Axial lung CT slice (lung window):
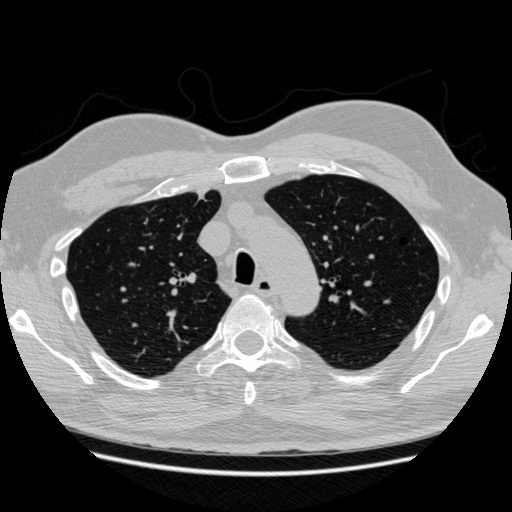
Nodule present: no